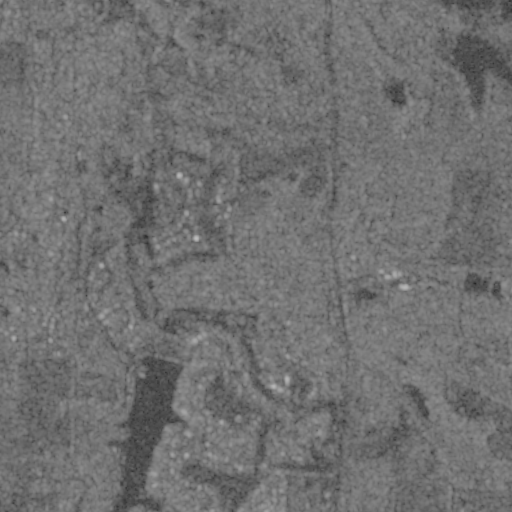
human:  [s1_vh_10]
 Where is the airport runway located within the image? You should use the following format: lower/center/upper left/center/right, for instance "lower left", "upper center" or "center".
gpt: The airport runway is located in the lower left of the image.
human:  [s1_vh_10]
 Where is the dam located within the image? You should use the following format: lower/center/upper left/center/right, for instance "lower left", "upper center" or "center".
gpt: The dam is located in the upper right of the image.
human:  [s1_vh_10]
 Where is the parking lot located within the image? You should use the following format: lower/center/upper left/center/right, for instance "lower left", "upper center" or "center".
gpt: The parking lot is located in the upper left of the image.
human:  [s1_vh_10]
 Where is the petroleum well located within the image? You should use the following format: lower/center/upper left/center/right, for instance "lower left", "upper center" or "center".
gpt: The petroleum well is located in the center right of the image.
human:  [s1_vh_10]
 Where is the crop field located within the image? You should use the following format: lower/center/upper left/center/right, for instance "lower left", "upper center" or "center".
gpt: There is no crop field in the image.

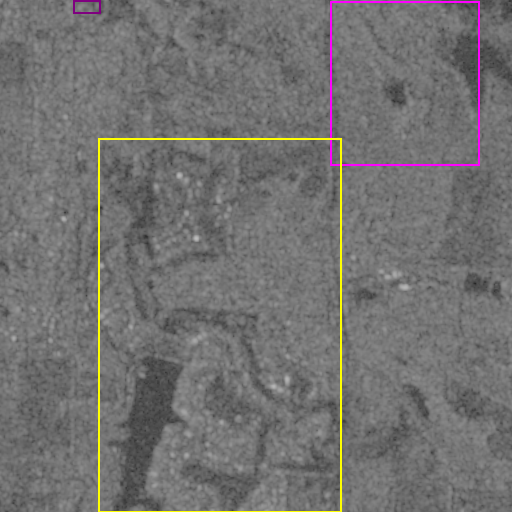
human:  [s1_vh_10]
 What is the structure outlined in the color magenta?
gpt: The structure outlined in magenta is a crop field.
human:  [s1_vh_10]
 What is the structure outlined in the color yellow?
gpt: The structure outlined in yellow is a park.
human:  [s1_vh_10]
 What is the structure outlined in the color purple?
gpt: The structure outlined in purple is a parking lot.
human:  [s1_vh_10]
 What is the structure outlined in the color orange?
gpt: There is no orange outline.